Interaction volume radius: 10 \u00c5
Interaction volume height: 20 \u00c5
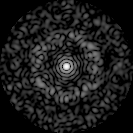
Disorder parameter: 0.8383